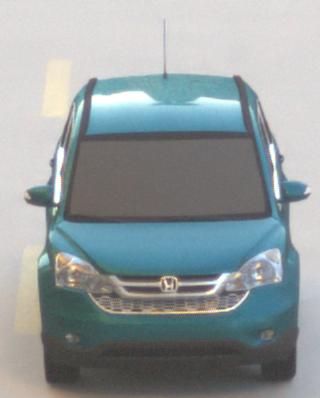
Make: Honda
Model: CR-V
Detailed model: CR-V (III) (04/10 - 10/12)
Model produced from: 2010
Model produced until: 2012
Doors: 5
Color: blue
Road condition: dry road
Daytime: sunrise or sunset
Contrast: medium contrast